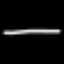
Label: line